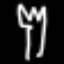
Label: fork